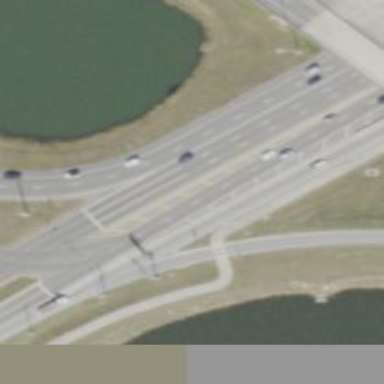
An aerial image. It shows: Motorway junction.